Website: crate-barrel
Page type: customer-info-address
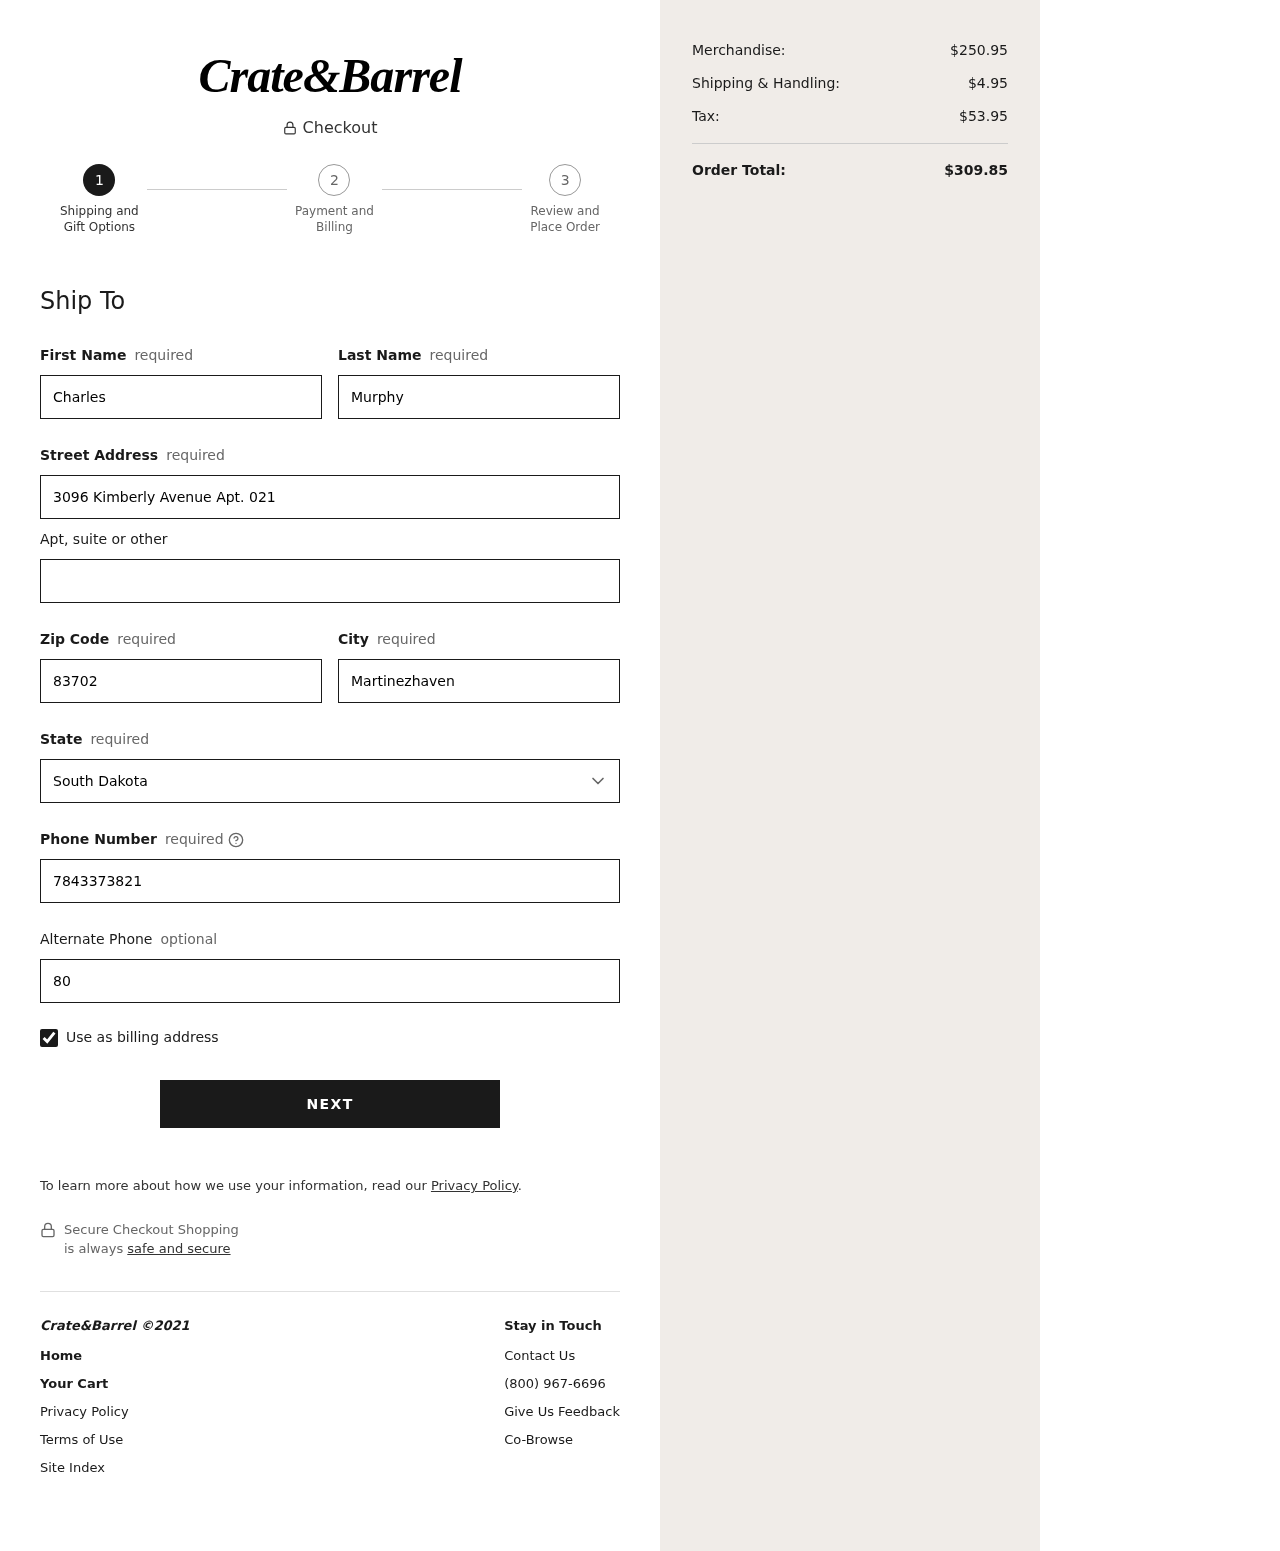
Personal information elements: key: PII_STATE
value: South Dakota
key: PII_FIRSTNAME
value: Charles
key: PII_LASTNAME
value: Murphy
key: PII_STREET
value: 3096 Kimberly Avenue Apt. 021
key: PII_POSTCODE
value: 83702
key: PII_CITY
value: Martinezhaven
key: PII_PHONE
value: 7843373821
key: PII_PHONE_ALT
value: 8099984713
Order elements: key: ORDER_SUBTOTAL
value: $250.95
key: ORDER_SHIPPING_COST
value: $4.95
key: ORDER_TAX
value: $53.95
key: ORDER_TOTAL
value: $309.85